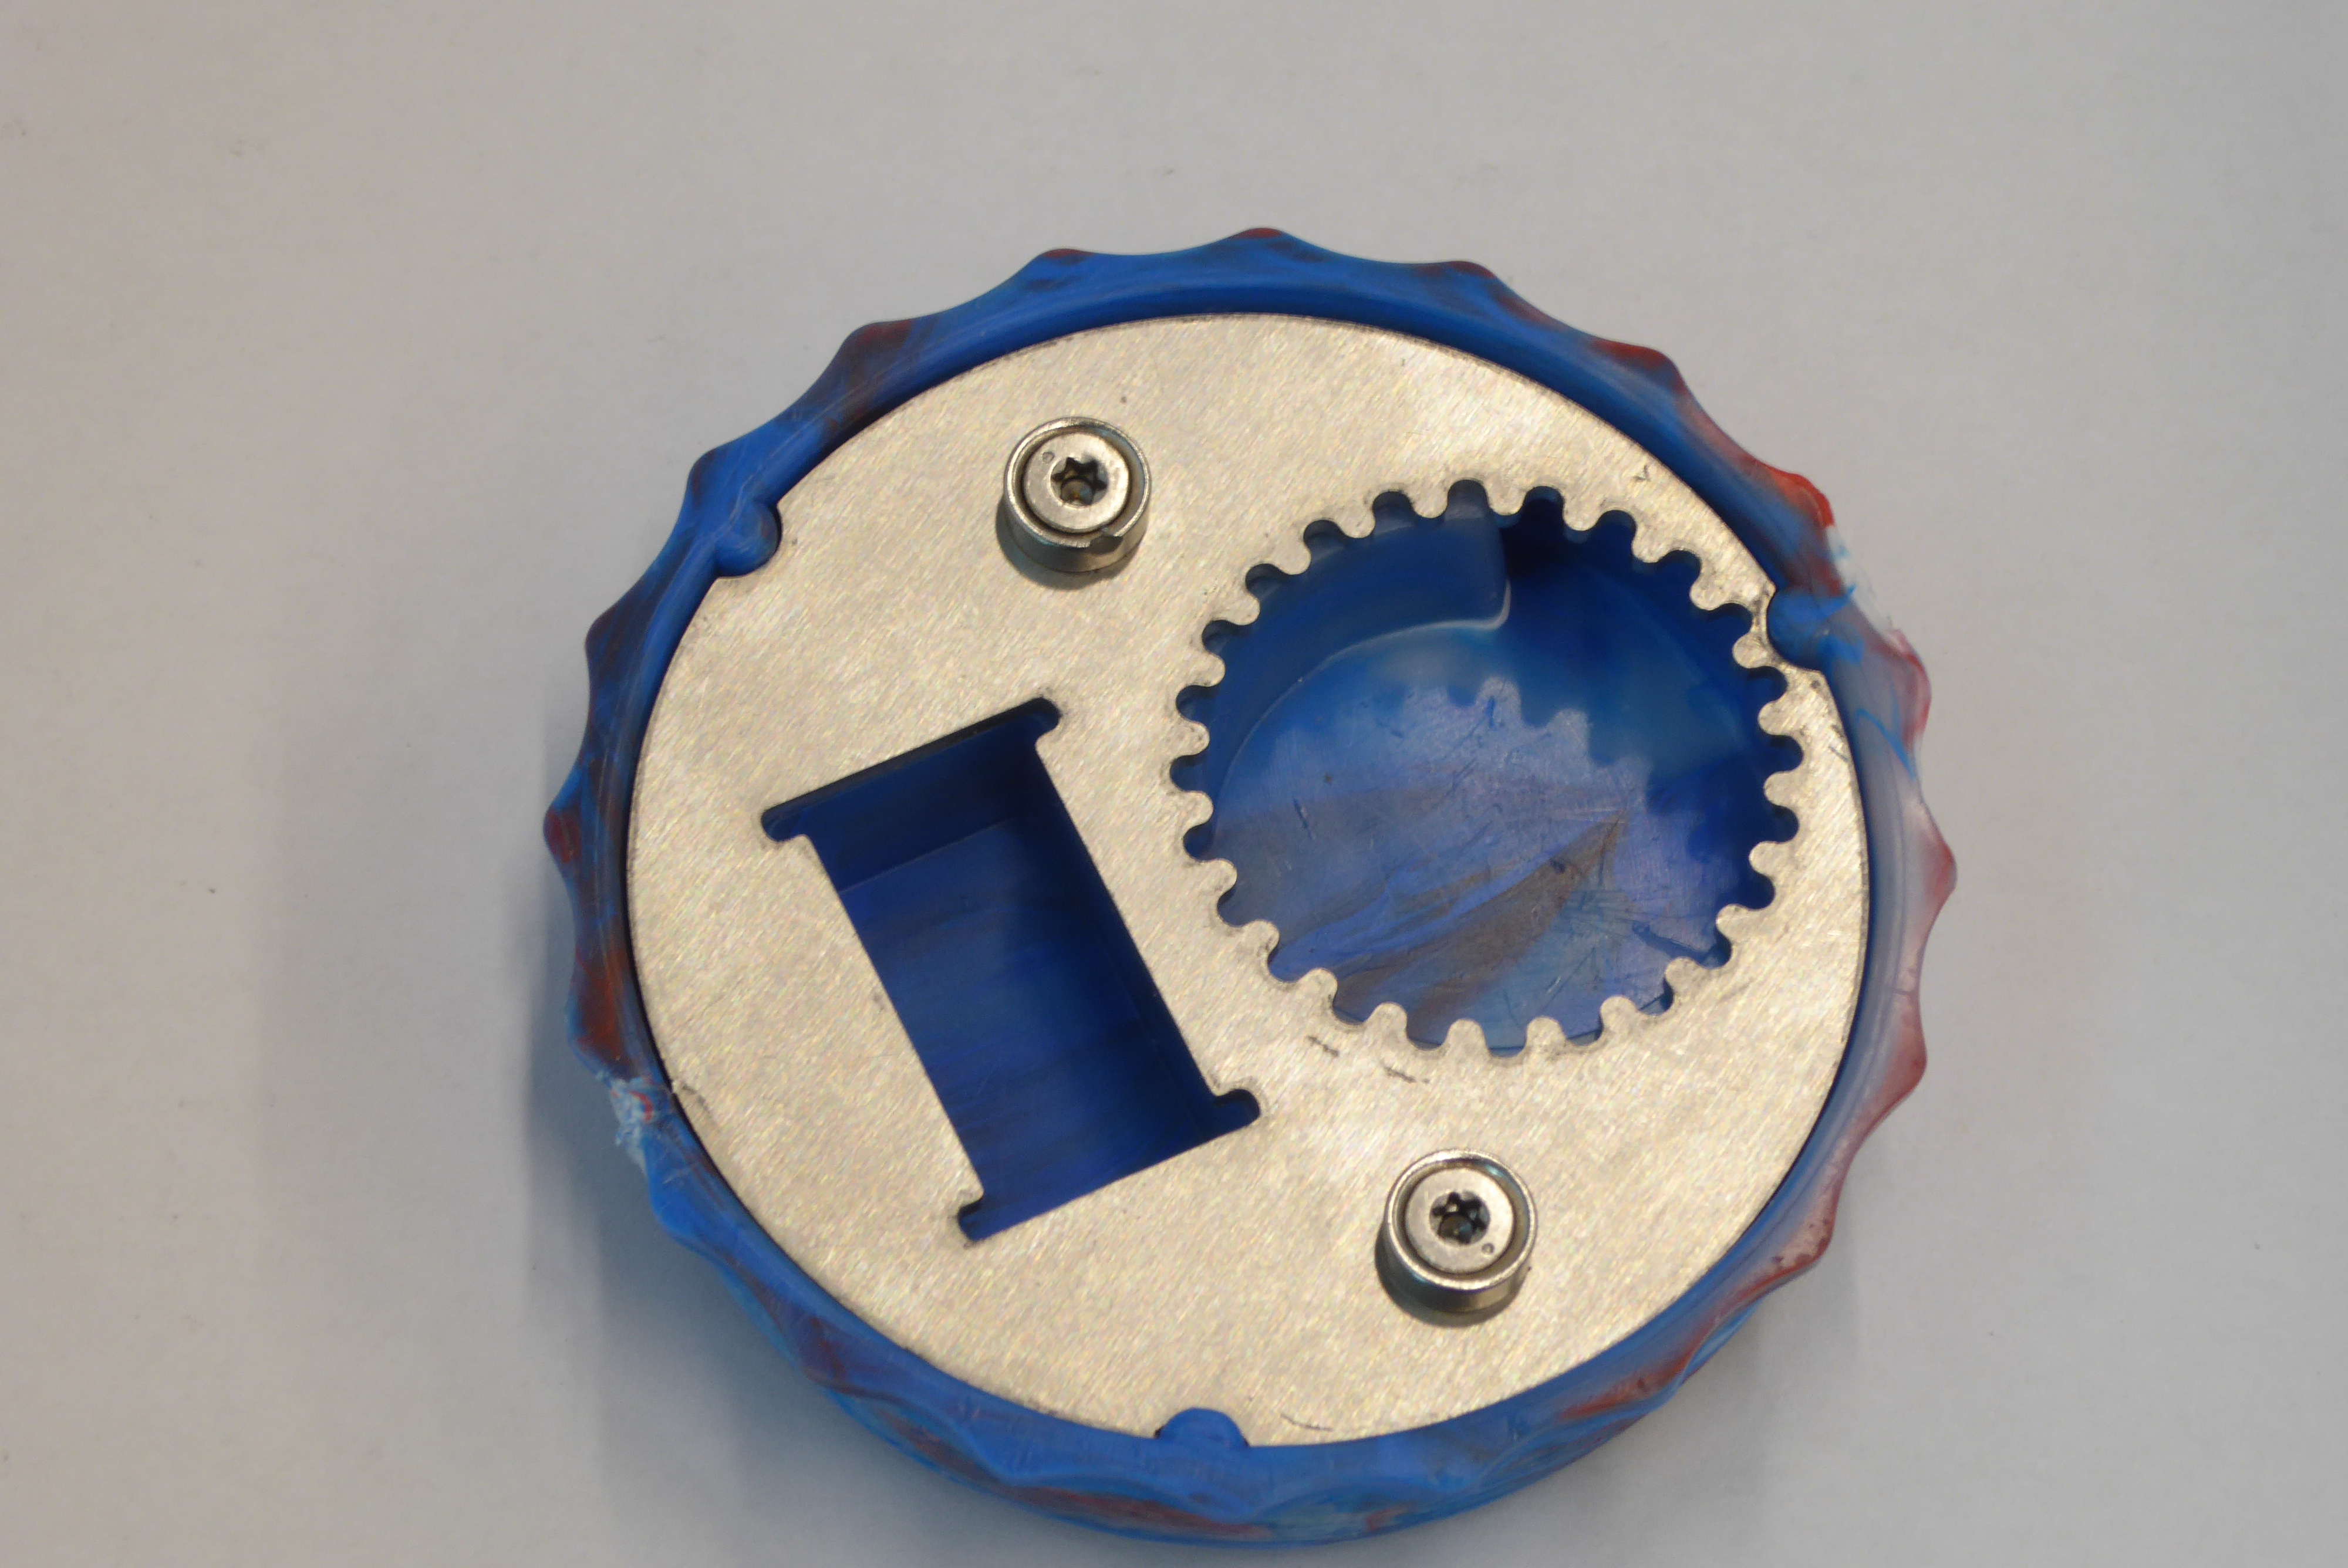
Label: Bottle Opener